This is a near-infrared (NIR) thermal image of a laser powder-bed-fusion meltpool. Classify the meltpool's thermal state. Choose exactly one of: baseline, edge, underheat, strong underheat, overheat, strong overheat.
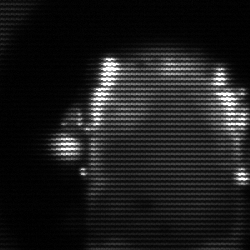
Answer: baseline